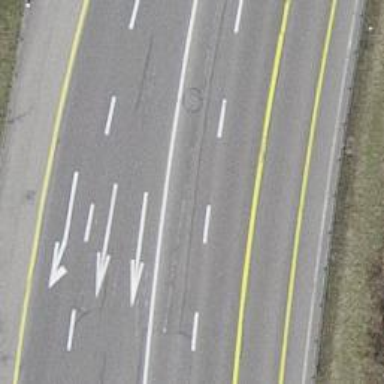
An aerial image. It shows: Secondary road with asphalt surface. There is share busway on the right side for cyclists.